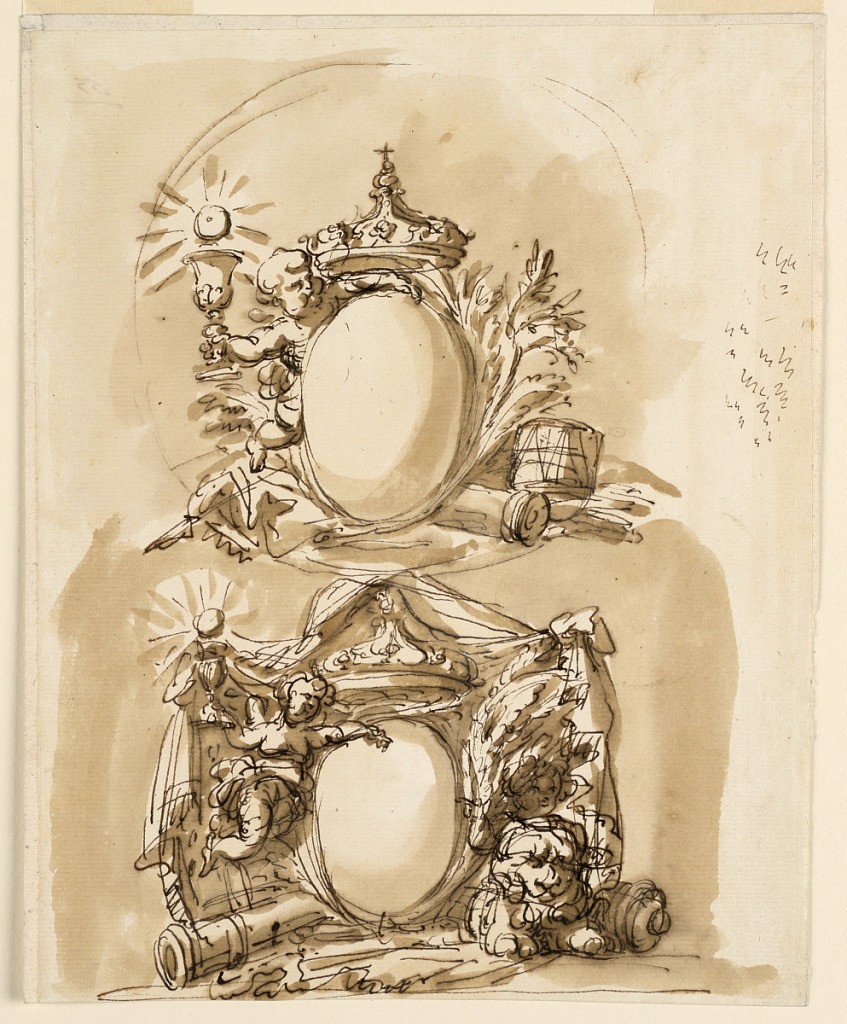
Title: Escutcheons
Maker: Giuseppe Barberi, Italian, 1746–1809
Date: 1746–1809
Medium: Pen and brown ink, brush and brown wash on off-white laid paper, lined
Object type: Drawing
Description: Escutcheons.